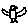
Label: bird